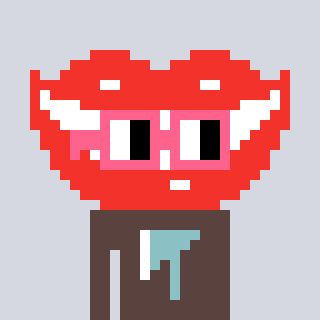
a pixel art character with square pink glasses, a smile-shaped head and a darkbrown-colored body on a cool background